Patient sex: F
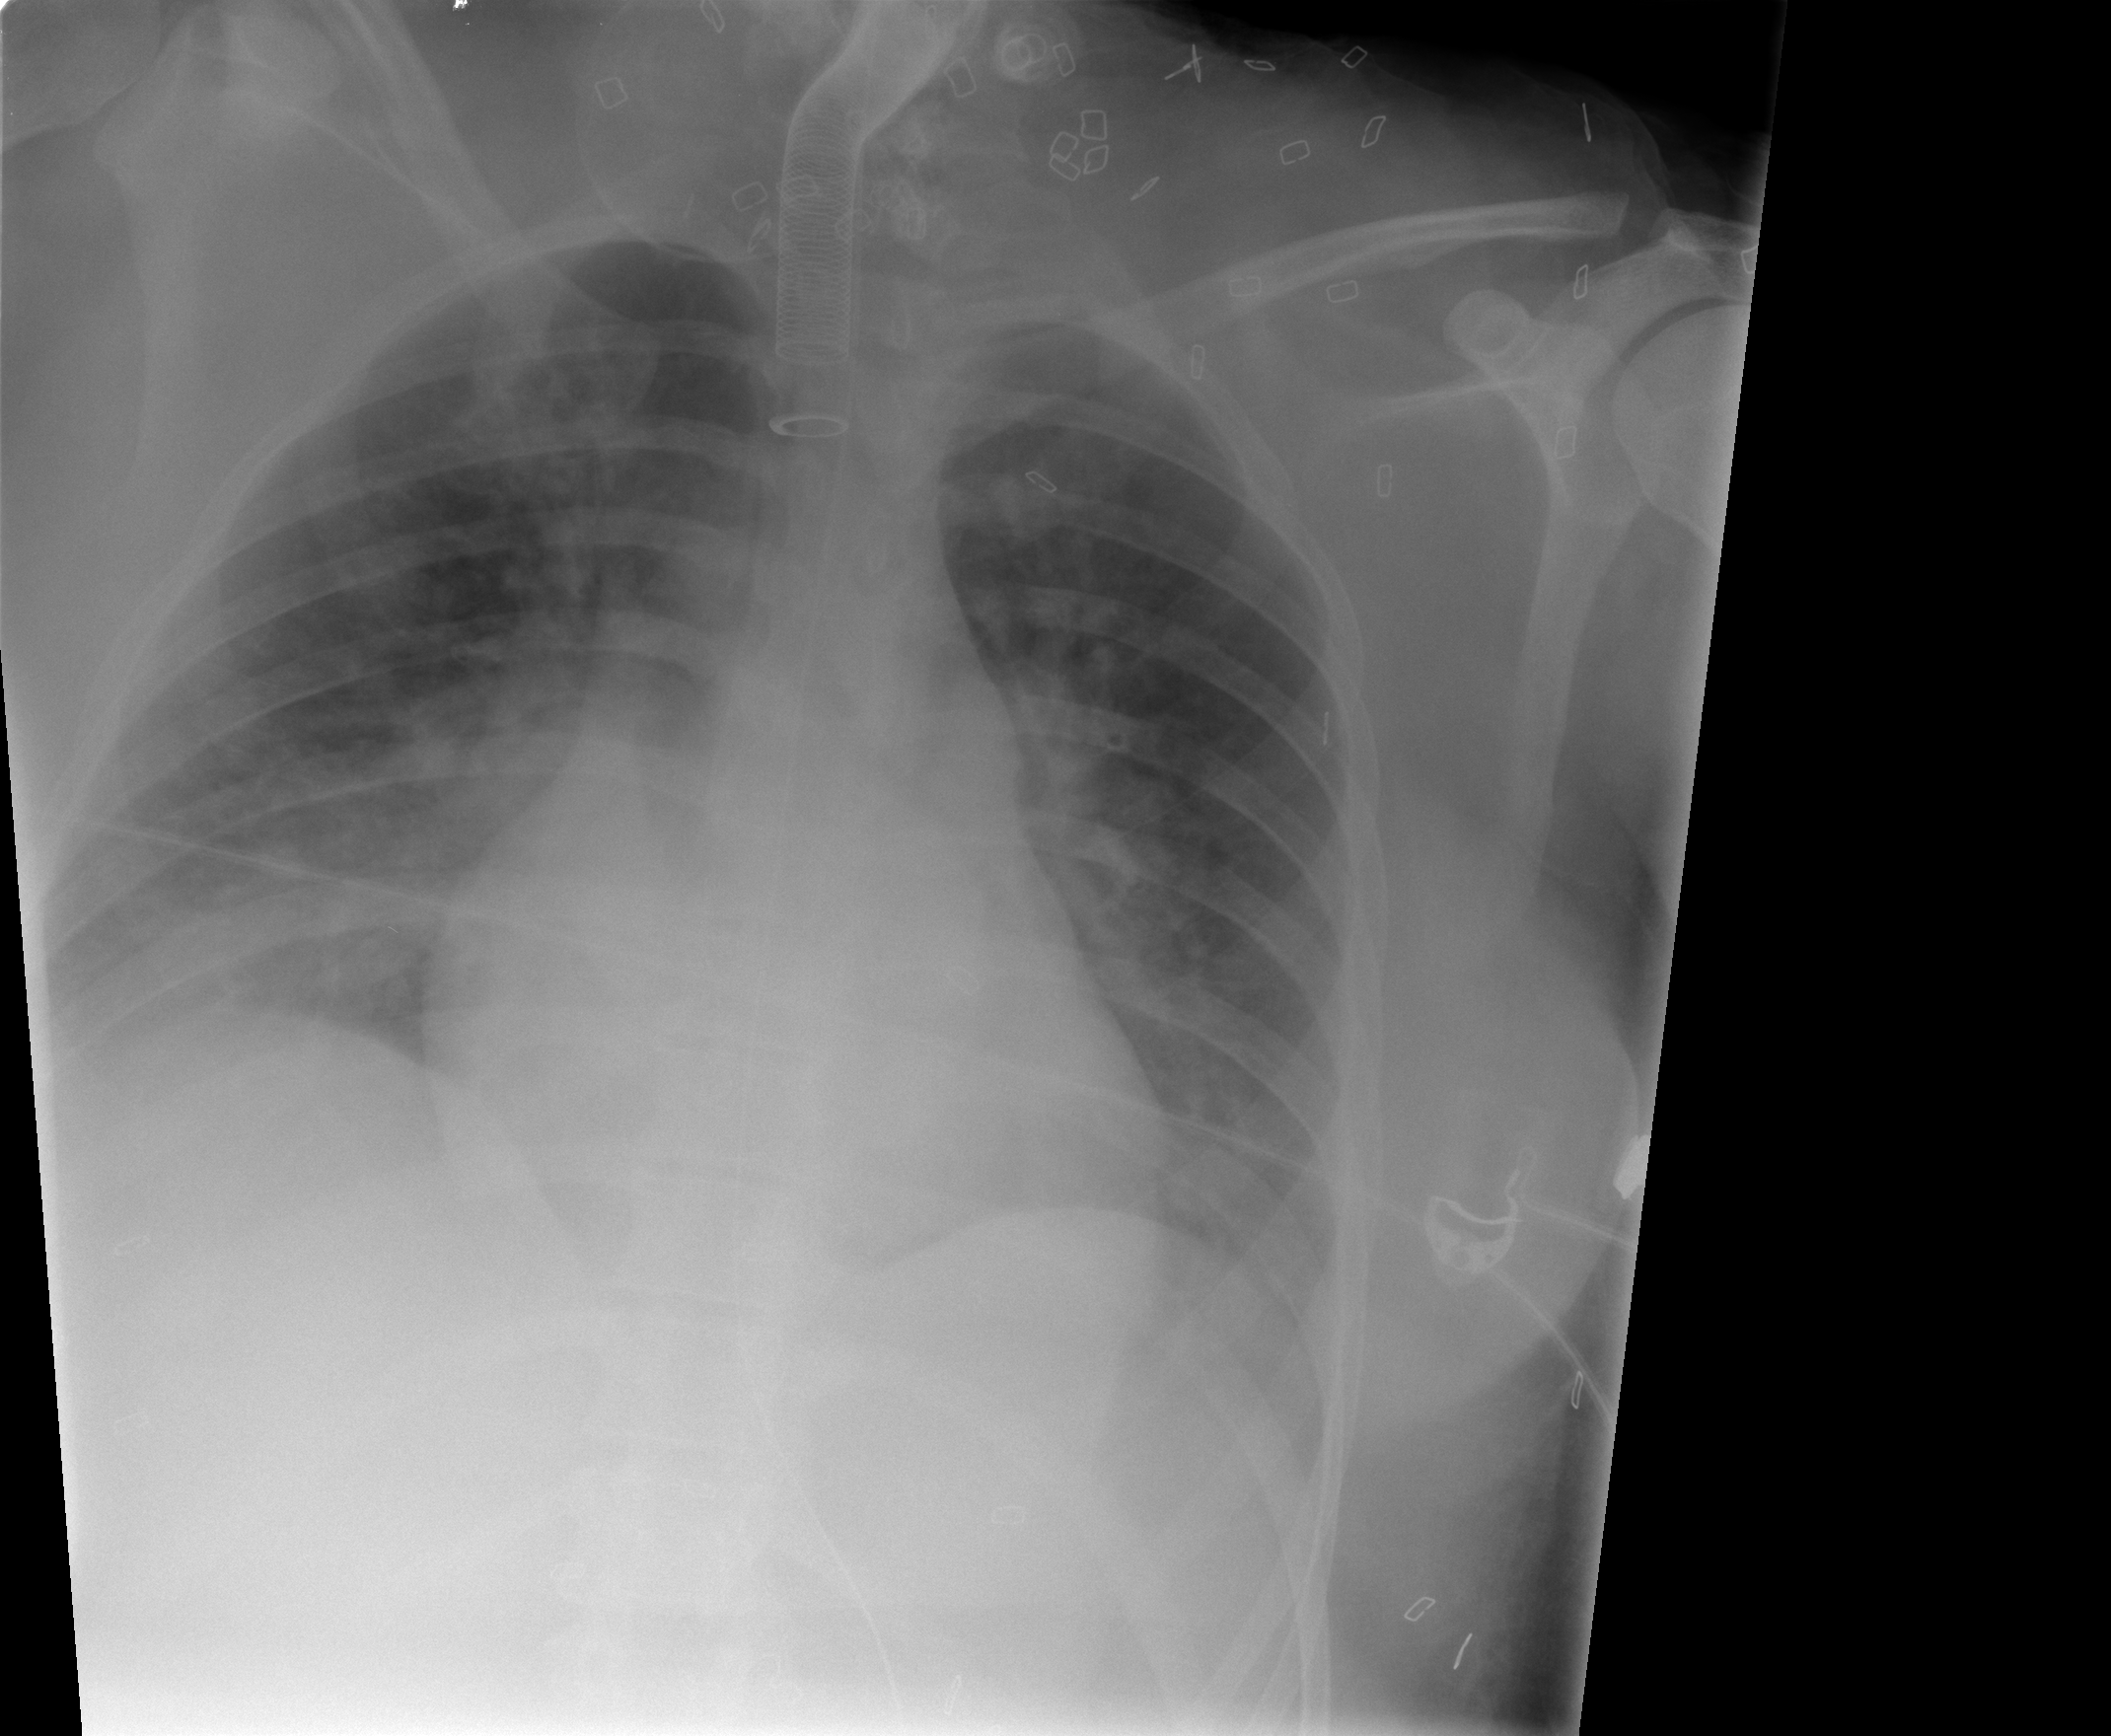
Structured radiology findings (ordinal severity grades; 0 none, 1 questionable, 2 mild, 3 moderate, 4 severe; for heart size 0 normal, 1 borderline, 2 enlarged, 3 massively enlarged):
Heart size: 0
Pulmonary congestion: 1
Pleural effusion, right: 2
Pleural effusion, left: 2
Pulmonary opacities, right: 3
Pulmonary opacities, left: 2
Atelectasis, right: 2
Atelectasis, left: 2